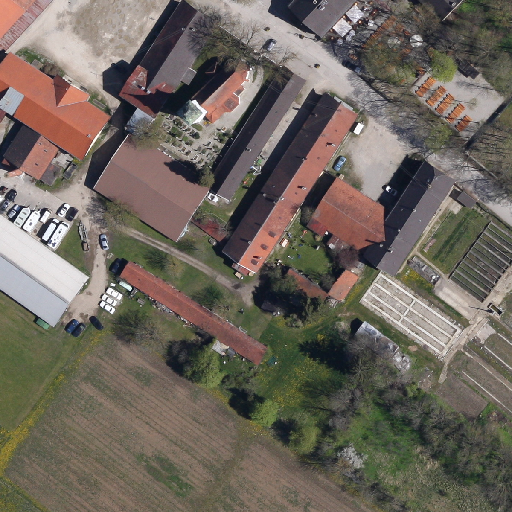
Referring expression: paved road